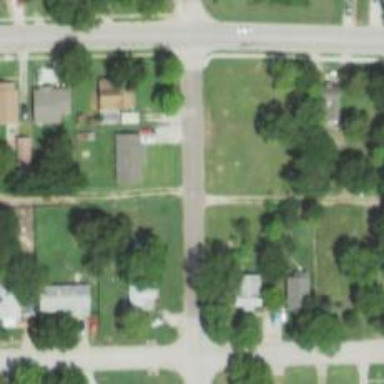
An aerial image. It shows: Alley classified as service road.